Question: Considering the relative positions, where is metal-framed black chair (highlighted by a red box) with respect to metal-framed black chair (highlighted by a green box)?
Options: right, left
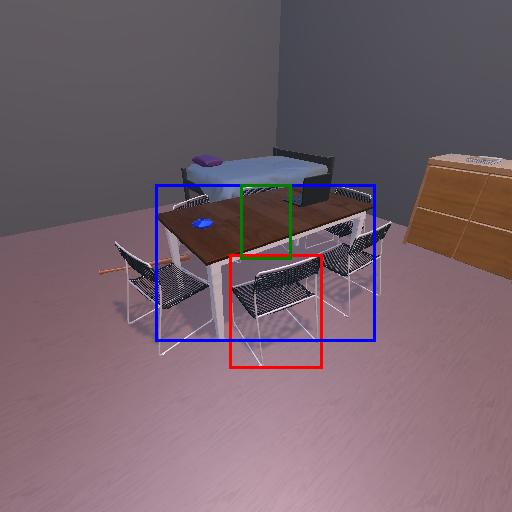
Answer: right